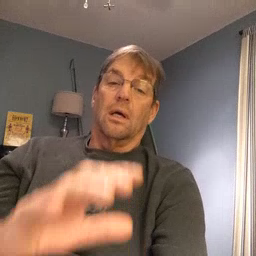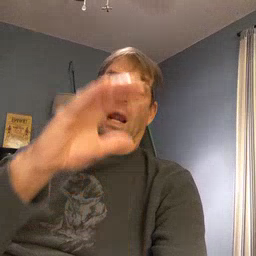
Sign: cloud